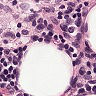
Metastatic tissue present: no